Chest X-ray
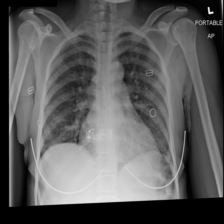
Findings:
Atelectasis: negative
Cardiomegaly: negative
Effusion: negative
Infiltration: positive
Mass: negative
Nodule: negative
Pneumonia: negative
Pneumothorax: negative
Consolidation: positive
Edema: negative
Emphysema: negative
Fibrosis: negative
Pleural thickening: negative
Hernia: negative